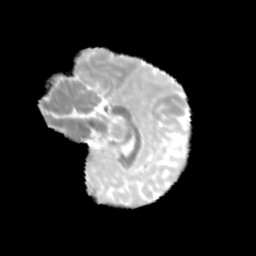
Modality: MD
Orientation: sagittal
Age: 10
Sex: male
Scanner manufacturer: siemens
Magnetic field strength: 3 T
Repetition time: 3.8 s
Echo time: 0.07 s